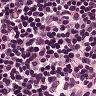
Metastatic tissue present: no